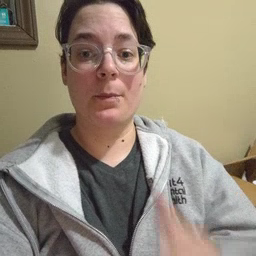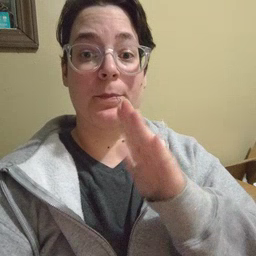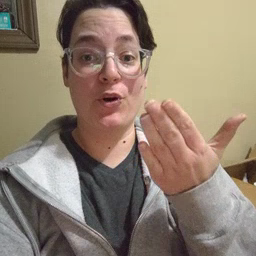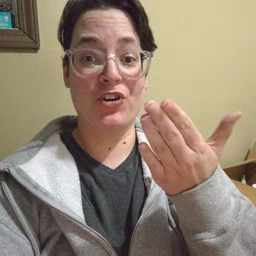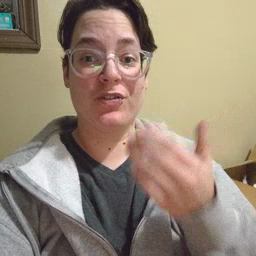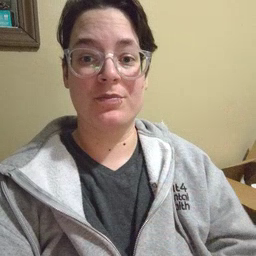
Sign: book